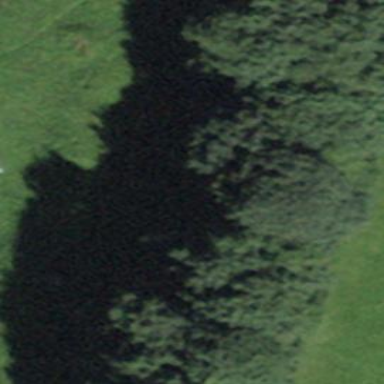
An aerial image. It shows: Forest area.